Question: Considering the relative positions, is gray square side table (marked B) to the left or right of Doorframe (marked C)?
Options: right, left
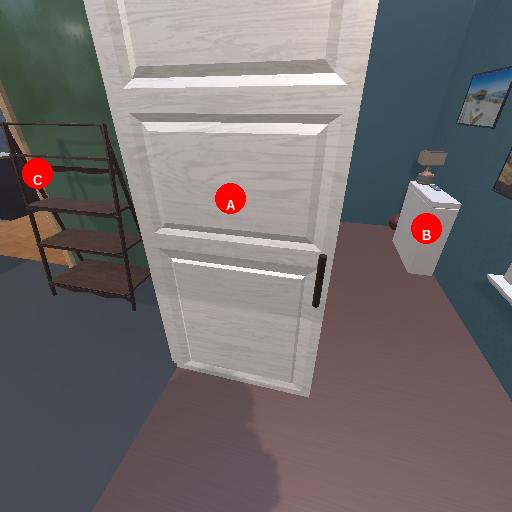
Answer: right